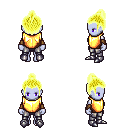
a pixel art fantasy rpg character, female body template, dark elf, purple skin, gold chest armor, metal pants, gold short topknot hairstyle, leather bracers, metal boots, four views (front, back, left, right), 2x2 character sprite sheet, small pixel art, hard edges, no anti-aliasing